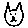
Label: cat